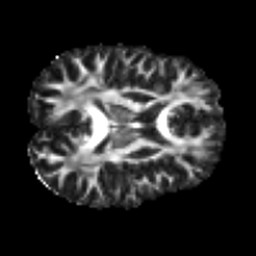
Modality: FA
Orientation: axial
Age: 29
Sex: female
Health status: ill
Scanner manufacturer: siemens
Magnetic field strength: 3 T
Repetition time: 6.5 s
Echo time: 0.062 s